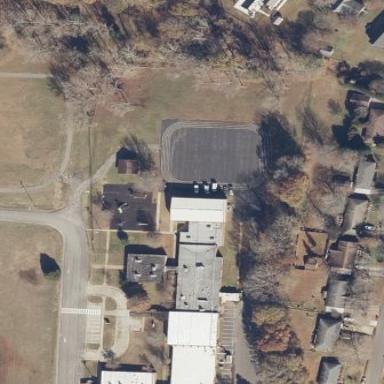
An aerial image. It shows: School building.